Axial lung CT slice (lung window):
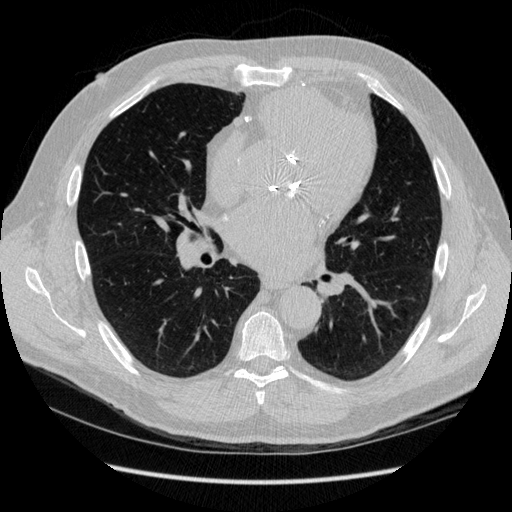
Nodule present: no